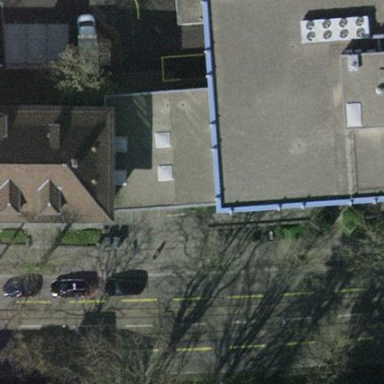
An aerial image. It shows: View of roof of building.